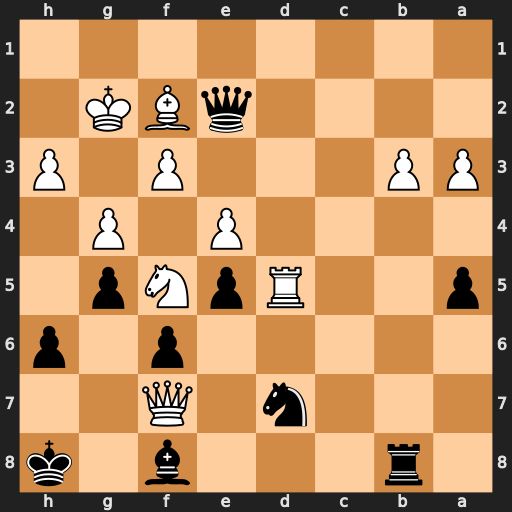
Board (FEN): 1r3b1k/3n1Q2/5p1p/p2RpNp1/4P1P1/PP3P1P/4qBK1/8
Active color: b
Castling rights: -
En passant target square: -
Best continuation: Rxb3 Qxd7 Qxf3+